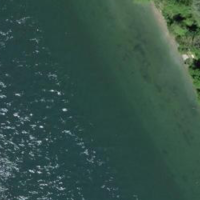
EUNIS habitat code: 15
Species observed at this site:
Tachybaptus ruficollis
Phalacrocorax carbo
Alcedo atthis
Mergus merganser